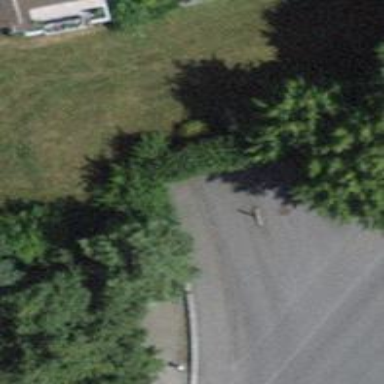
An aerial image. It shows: Asphalt service road.